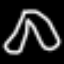
Label: pants